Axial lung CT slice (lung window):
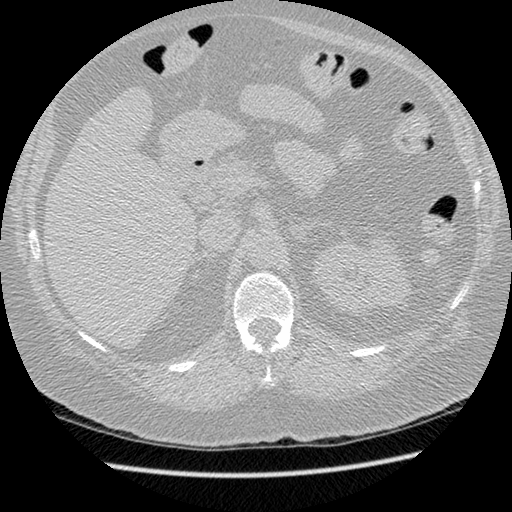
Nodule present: no